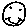
Label: smiley face